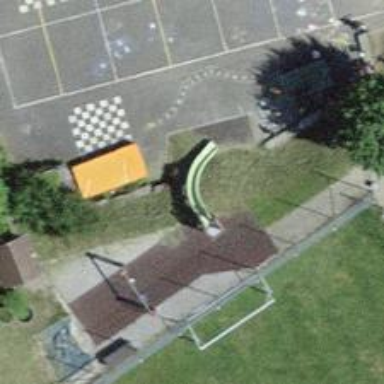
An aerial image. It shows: Playground with slide.